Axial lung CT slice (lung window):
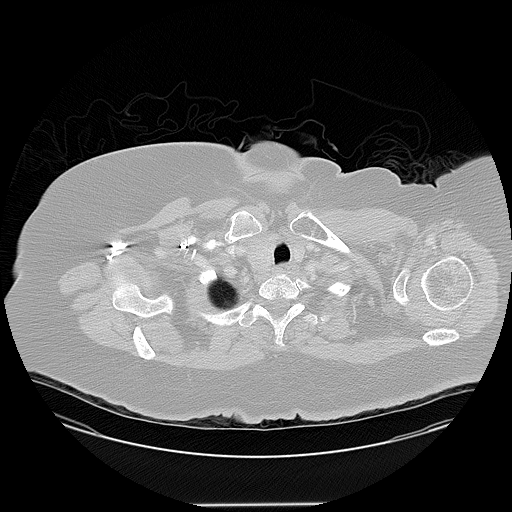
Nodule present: no